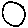
Label: circle